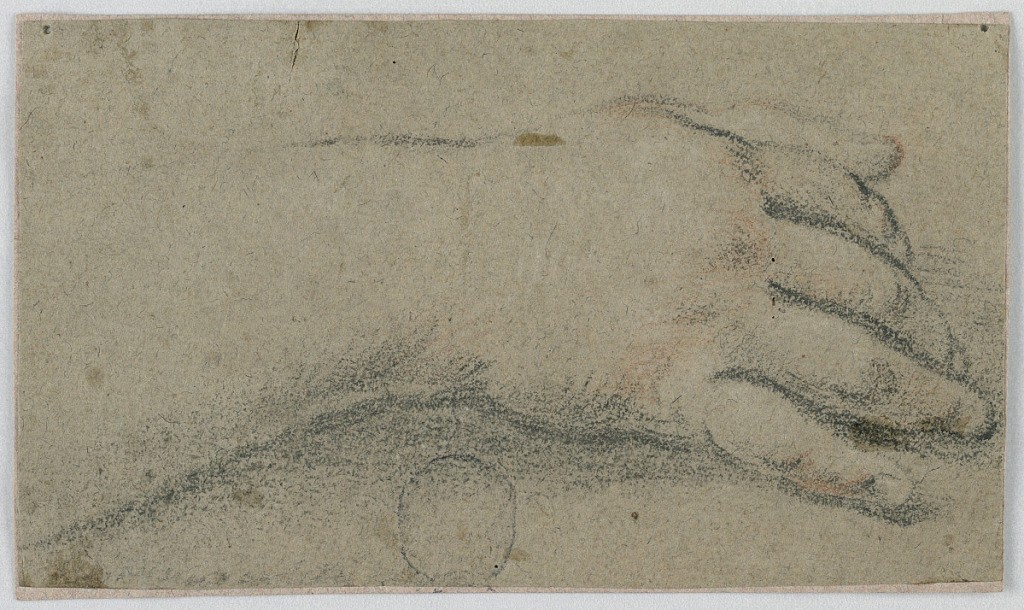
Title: Study: The right hand of a woman
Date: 1625–1675
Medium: Black and red crayon on rough brown-gray paper
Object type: Drawing
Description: Horizontal composition of a woman's right hand, which is lying towards the right. The beginning of the forearm is shown at the left.